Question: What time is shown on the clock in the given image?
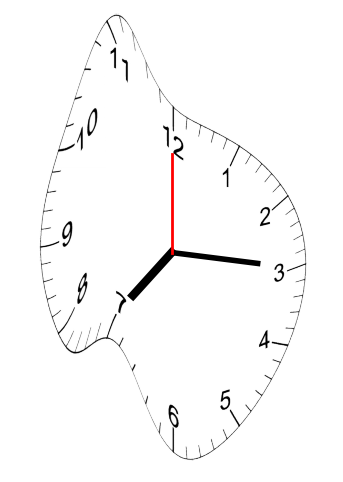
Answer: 07:15:00